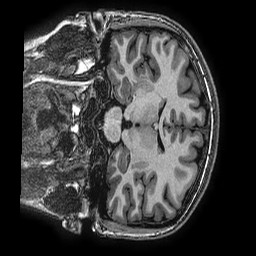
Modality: T1w
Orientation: coronal
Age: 17
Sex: female
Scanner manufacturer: ge
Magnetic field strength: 3 T
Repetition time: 0.0077 s
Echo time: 0.003436 s